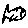
Label: fish